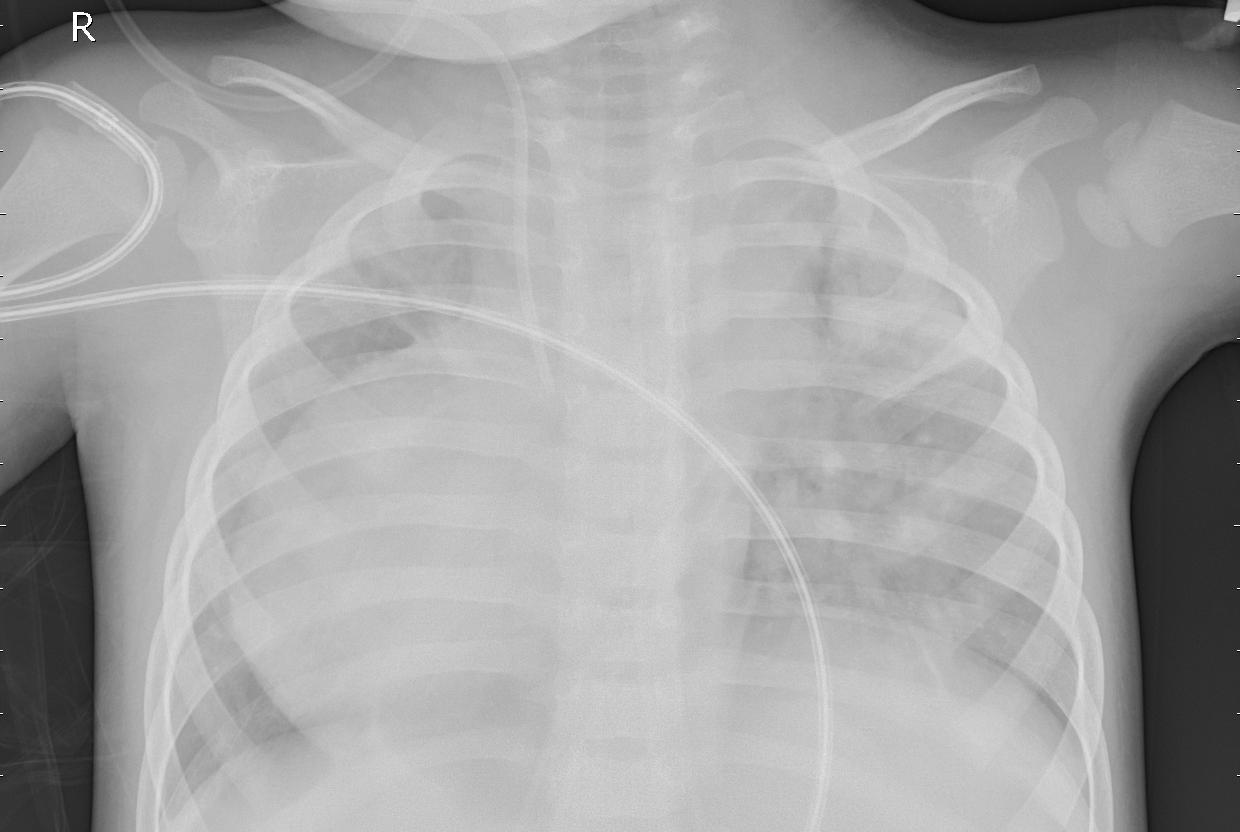
Diagnosis: PNEUMONIA